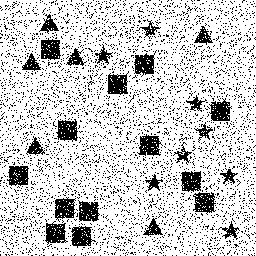
Squares: 13
Triangles: 6
Stars: 8
Total shapes: 27